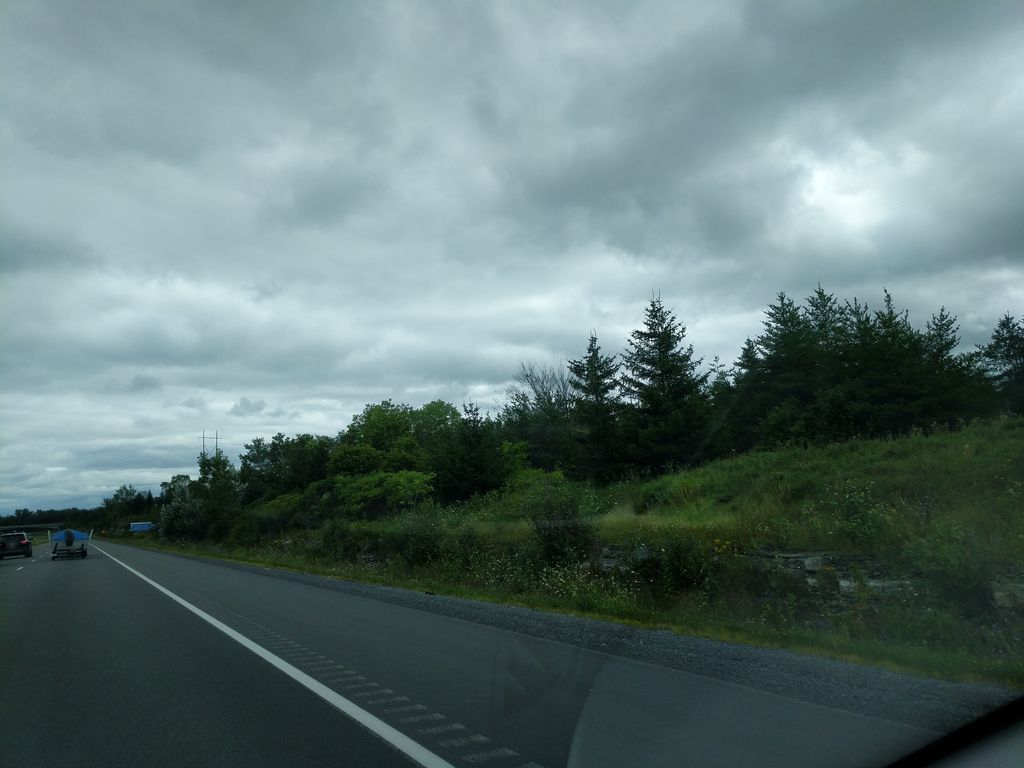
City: ottawa-gatineau